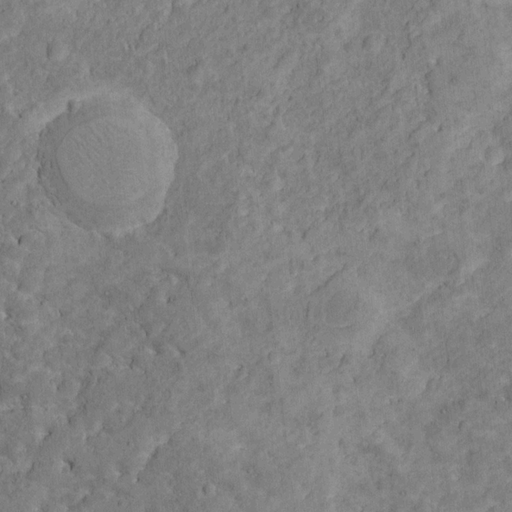
Classes present: Background